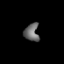
Tissue: prostate
Cell type: T cells
Senescence score: 0.3284
Nuclear area (px): 249
Mean DAPI intensity: 105.382